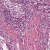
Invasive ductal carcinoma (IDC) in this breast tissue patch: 1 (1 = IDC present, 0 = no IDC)